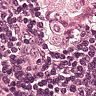
Metastatic tissue present: yes